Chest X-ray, PA view. Patient: 43 years old, sex F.
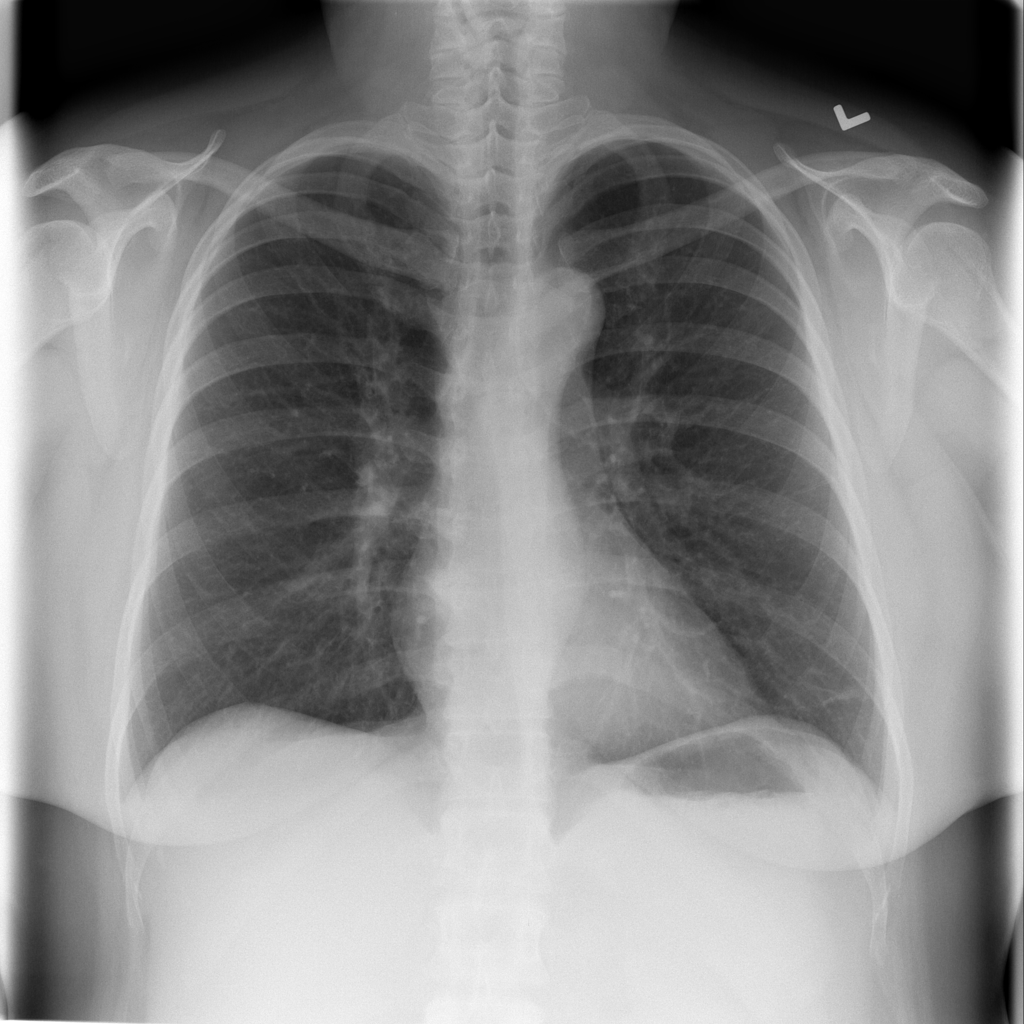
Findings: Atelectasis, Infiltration